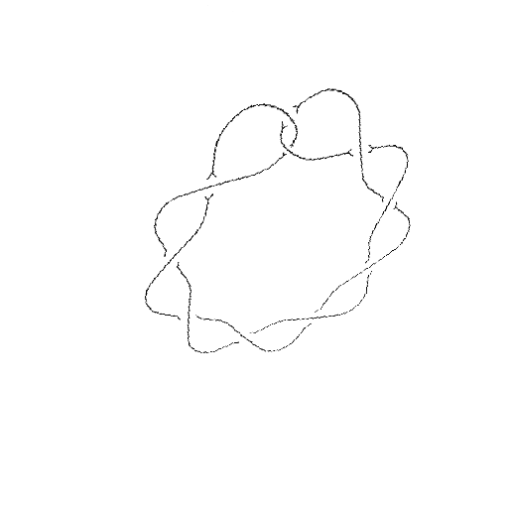
Crossing number: 10